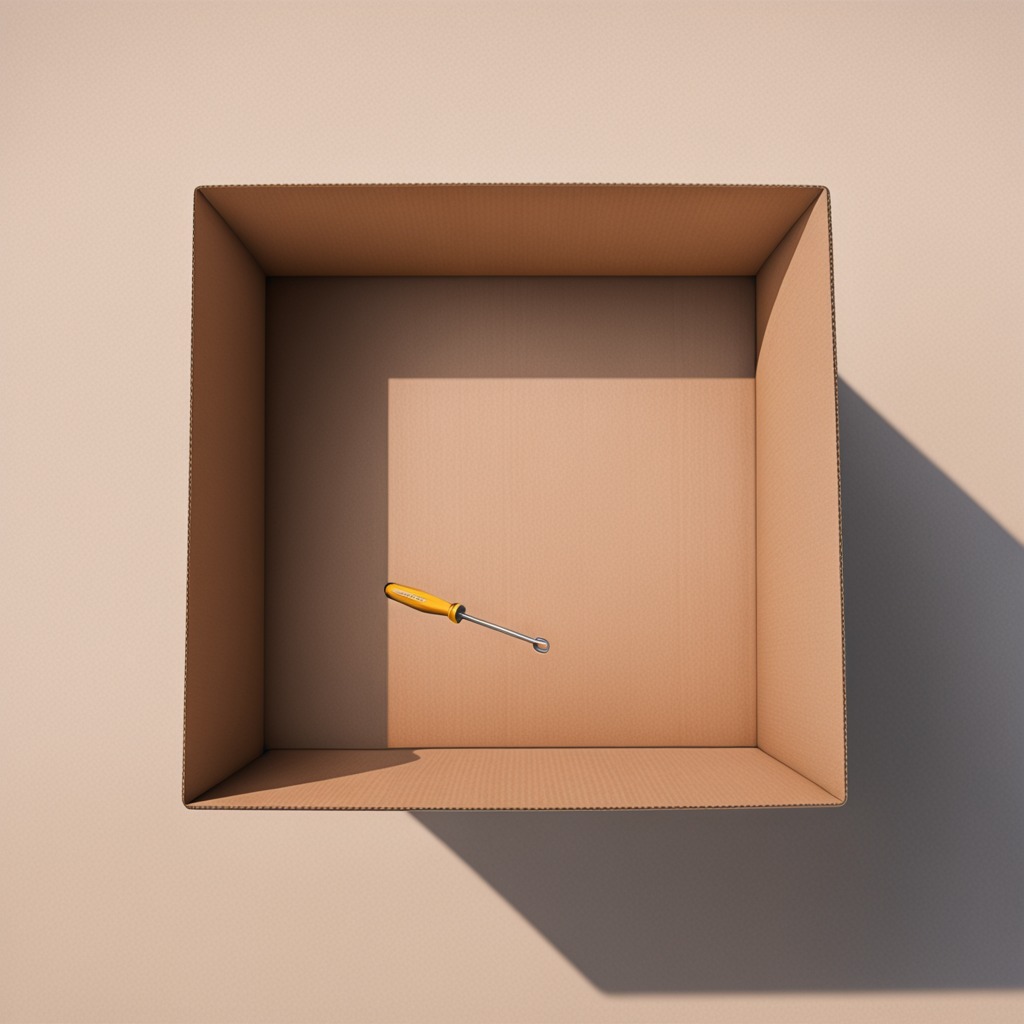
A screwdriver is lying on the cardboard box surface in an outdoor workshop during daytime bright natural light soft shadows slightly creased but